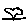
Label: tree